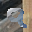
Label: 9